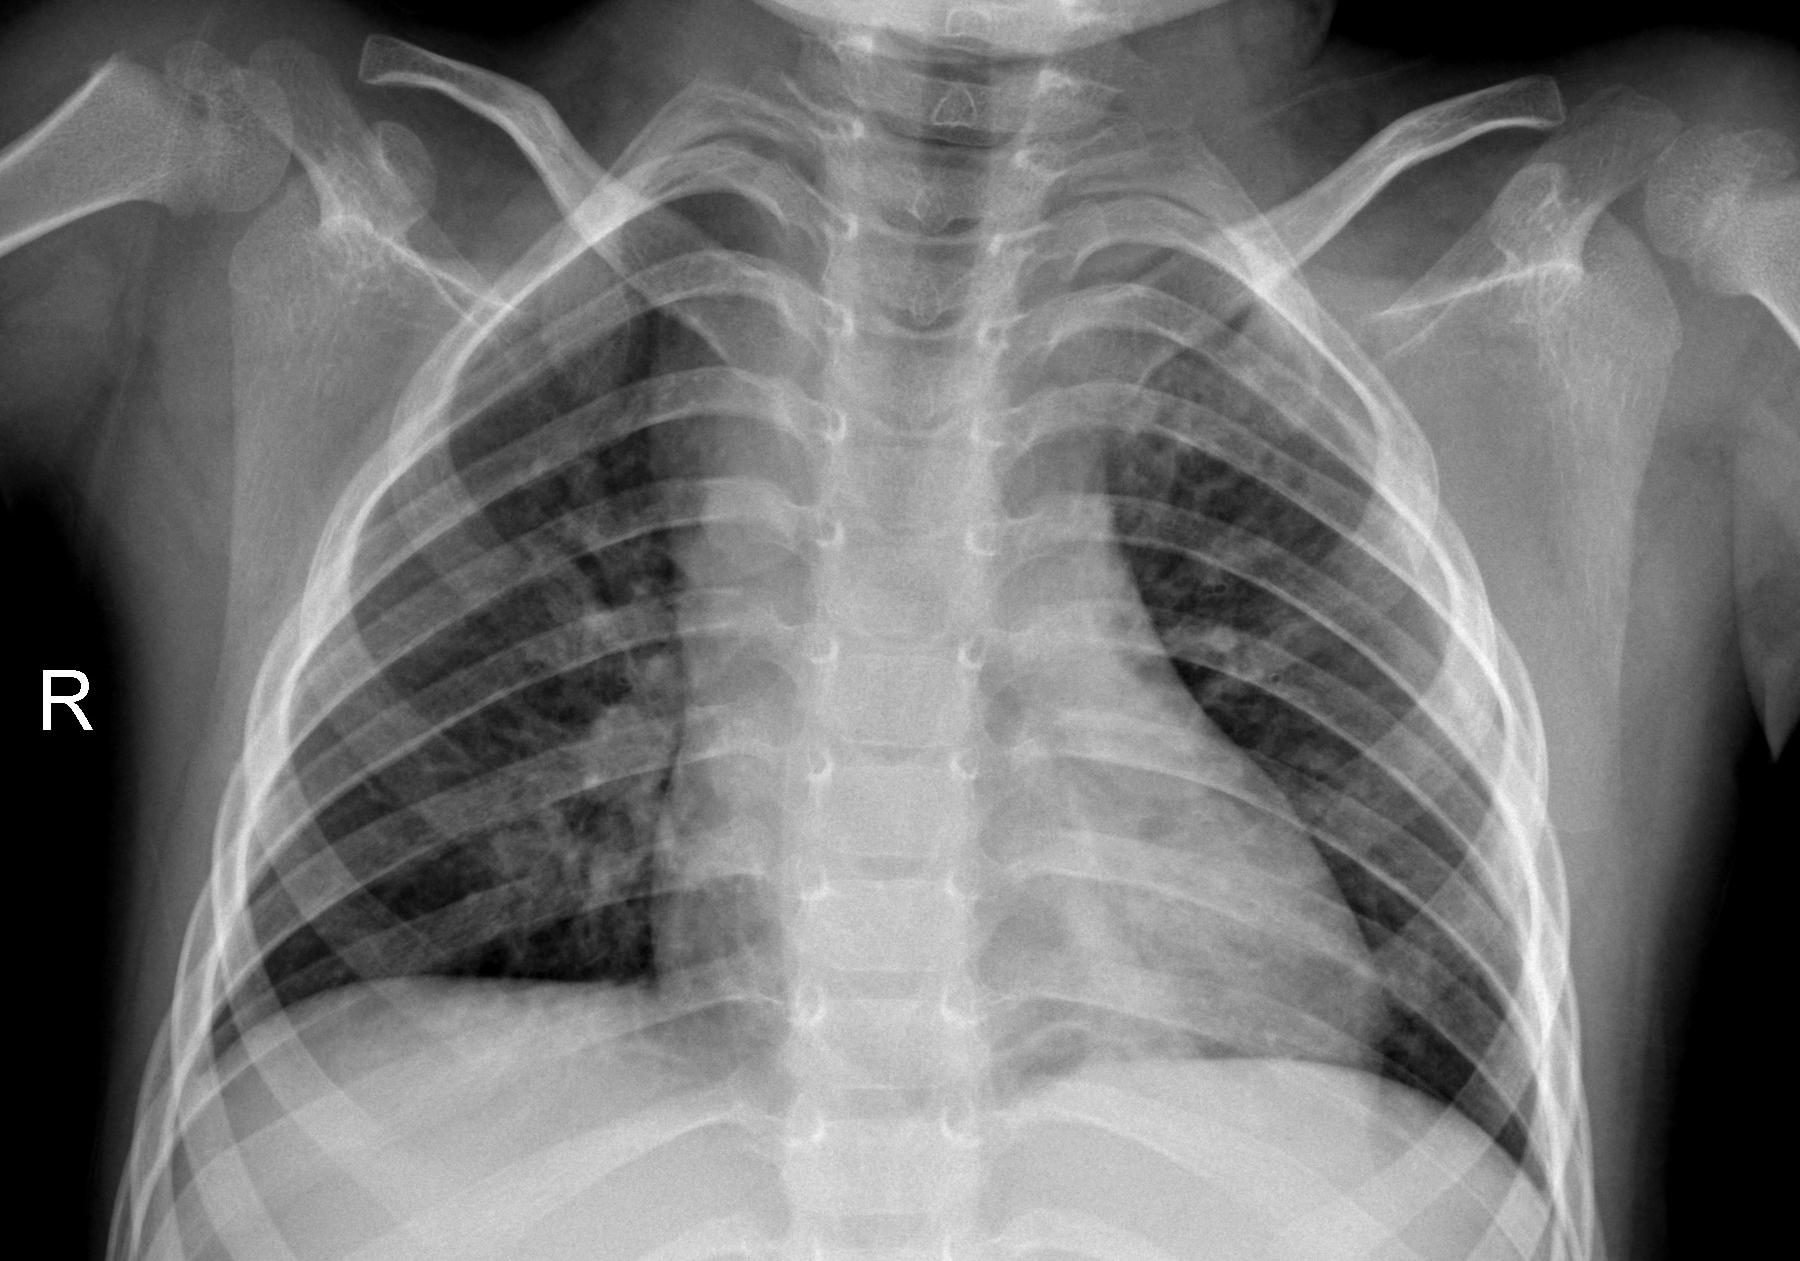
Diagnosis: PNEUMONIA